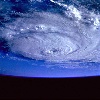
Label: cloud